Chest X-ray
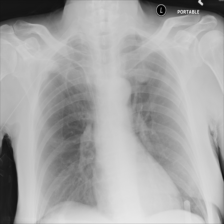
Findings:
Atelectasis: negative
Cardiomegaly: negative
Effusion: negative
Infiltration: negative
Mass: negative
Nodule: negative
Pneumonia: negative
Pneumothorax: negative
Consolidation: negative
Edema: negative
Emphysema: negative
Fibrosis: negative
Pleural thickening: negative
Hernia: negative